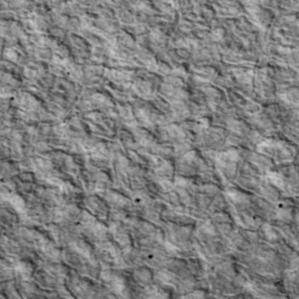
Label: non_frost